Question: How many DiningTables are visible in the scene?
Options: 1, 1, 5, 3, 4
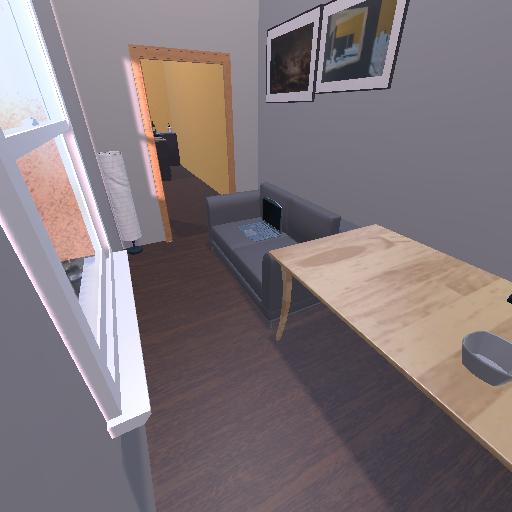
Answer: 1